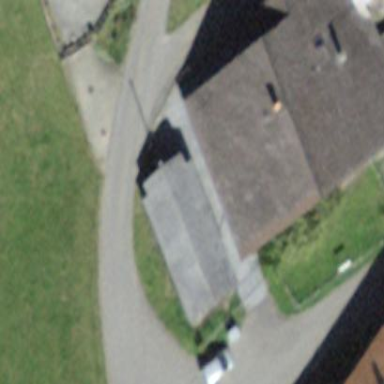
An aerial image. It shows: Rural barn.